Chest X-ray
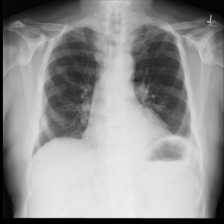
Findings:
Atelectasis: positive
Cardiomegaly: negative
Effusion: negative
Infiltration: negative
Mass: negative
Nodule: negative
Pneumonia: negative
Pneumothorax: negative
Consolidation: negative
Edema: negative
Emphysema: negative
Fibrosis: negative
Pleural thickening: negative
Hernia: negative